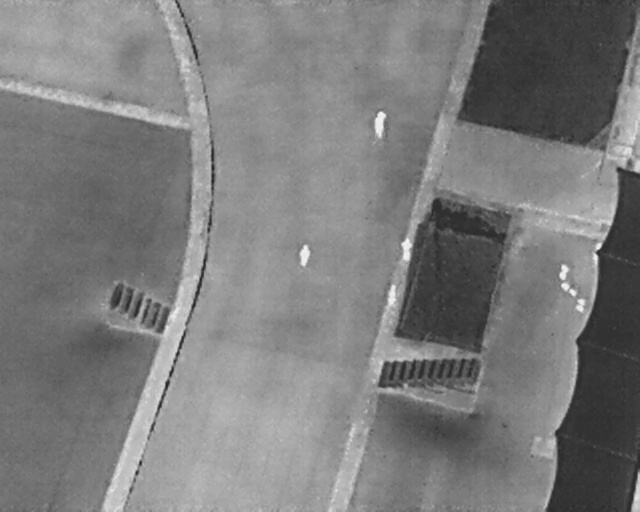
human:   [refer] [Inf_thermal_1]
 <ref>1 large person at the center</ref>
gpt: <box>[[61, 47, 65, 50, 2]]</box>

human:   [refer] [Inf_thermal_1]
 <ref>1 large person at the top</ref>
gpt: <box>[[57, 22, 61, 25, 2]]</box>

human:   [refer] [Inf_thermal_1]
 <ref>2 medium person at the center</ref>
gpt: <box>[[45, 48, 49, 50, 5], [59, 56, 63, 58, 8]]</box>